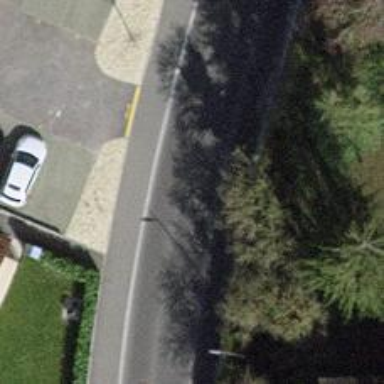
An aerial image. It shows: Tertiary road with asphalt surface. The right sidewalk also has asphalt surface.